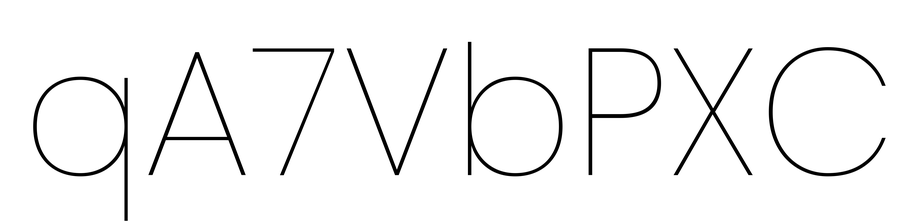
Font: Poppins-Thin